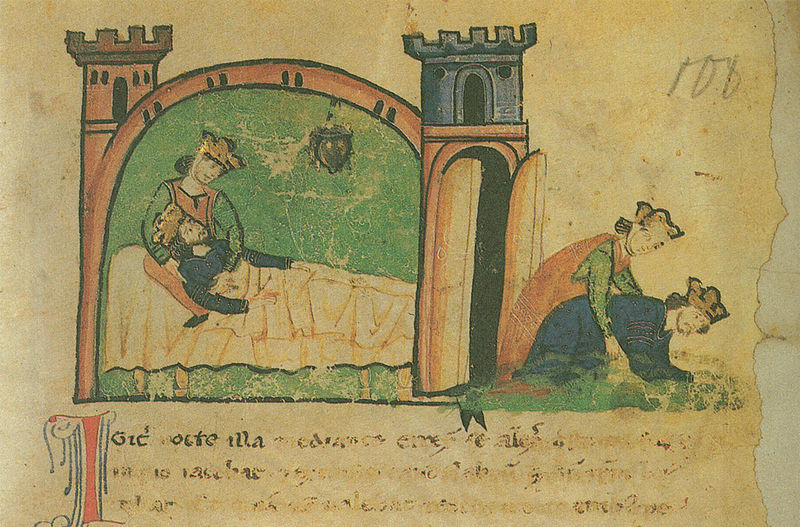
Titel: Alexanderroman
Institution: Leipzig, Stadtbibliothek
Schlagwörter: blau, mann, gelb, grün, fenster, frau, schwarz, tür, gebäude, haus, rot, innenraum, gewand, gold, krone, turm, farbig, schrift, papier, liegen, bogen, könig, inschrift, bett, tor, zinnen, krank, buch, burg, türme, palast, illustration, text, verletzt, initiale, pergament, totenbett, hilfe, mittelalter, gebückt, königin, außenraum, heilung, helfen, gesund, schutz, zinne, latein, initial, buchmalerei, aufhelfen, 750